Question: The black navigation bar on the bottom of the screen is not easily removable in Android. It has been part of Android since 3.0 as a replacement for hardware buttons. Here is a picture:

How can I get the size of the width and the height of this UI element in pixels?
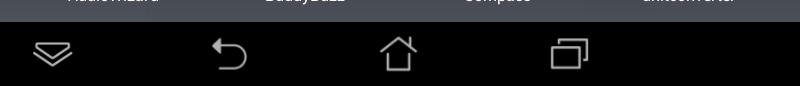
Answer: Try below code:
'''
Resources resources = context.getResources();
int resourceId = resources.getIdentifier("navigation_bar_height", "dimen", "android");
if (resourceId > 0) {
return resources.getDimensionPixelSize(resourceId);
}
return 0;
'''